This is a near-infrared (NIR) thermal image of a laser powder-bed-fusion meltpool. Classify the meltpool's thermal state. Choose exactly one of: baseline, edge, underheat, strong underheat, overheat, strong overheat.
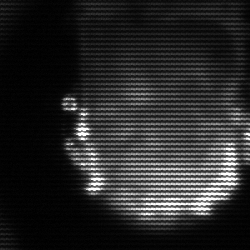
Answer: baseline